Question: So basically I am creating a mail editor.. (Just want it as a div with contenteditable where i can switch HTML/Clear Text and I've already created a Word style editor (decorations/color/font/size etc)
Problem im having is the div is inherting styles from the page =/ This is not good at all, how can I prevent it?
Example is using H1's.
A "bad" but working solution is to only style classes instead of example H1's.. But is there any good way?
Example pic:

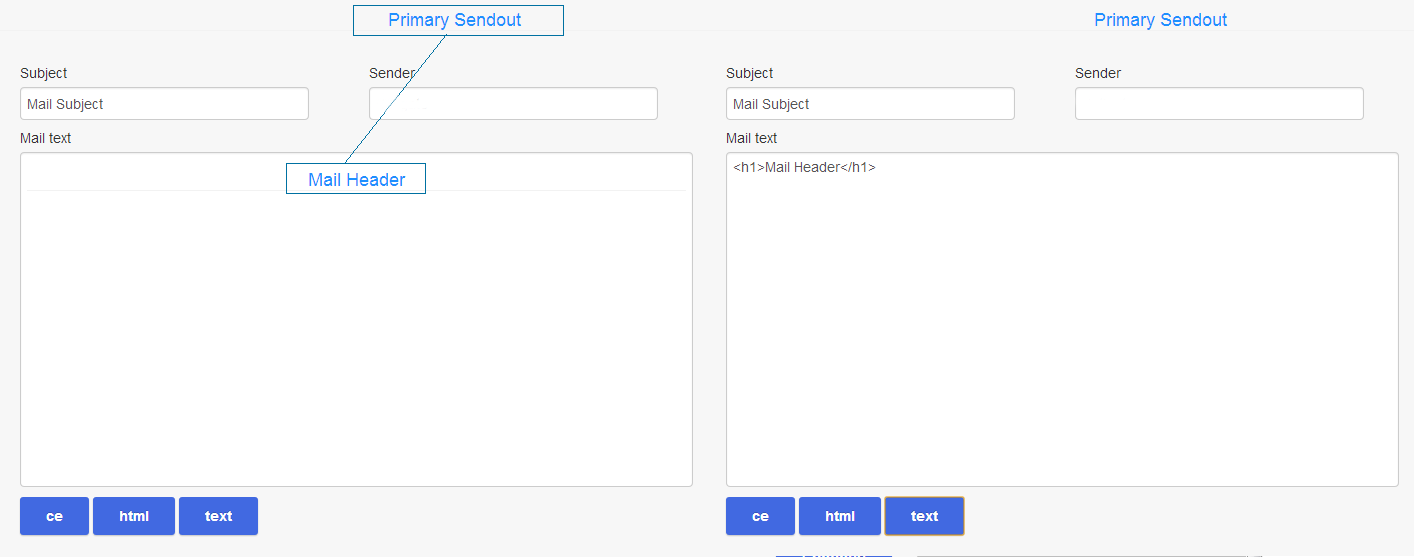
Answer: The best solution is, to move the content to an iFrame. All major HTML editors do this trick to avoid interferences from the main style to the editable content
Take a look at the answer from a <URL> to my question too. Also I wouldn't suggest developing you own editor, it only looks simple in the beginning, but you end up building a lot of workarounds for browser incompatibilities!